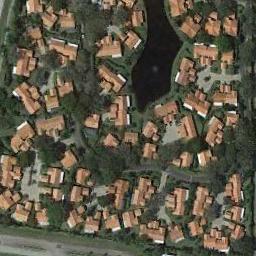
Label: residential